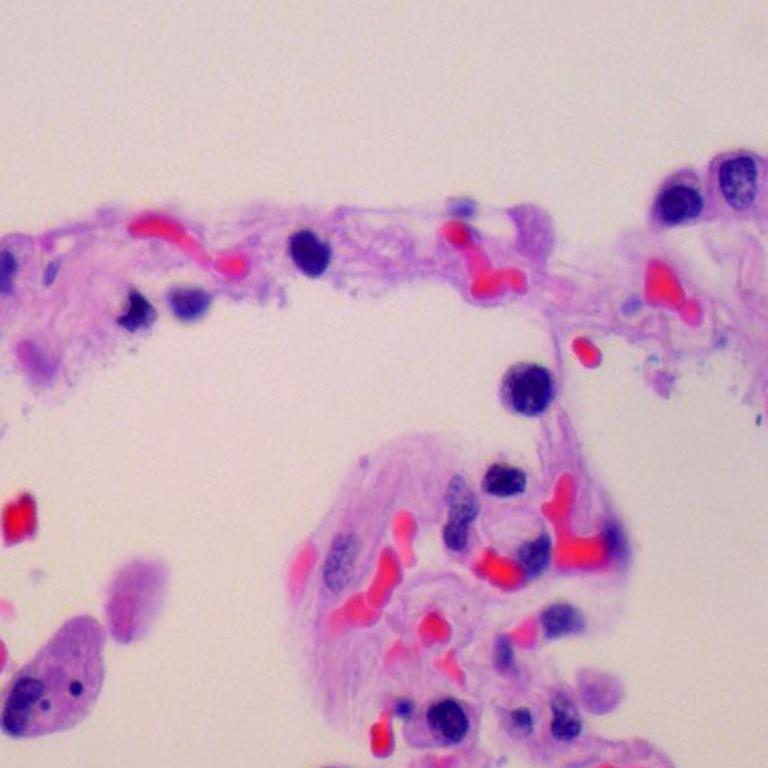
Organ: lung
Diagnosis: benign